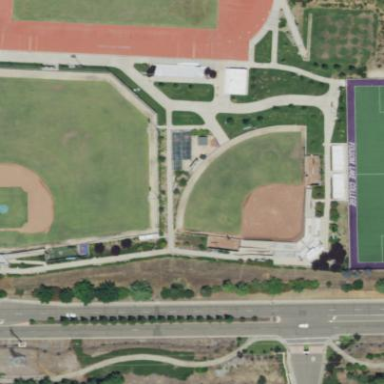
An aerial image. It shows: Baseball pitch for leisure and sports activities.